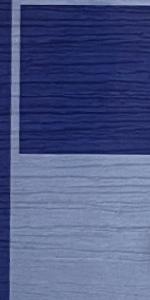
Label: Empty